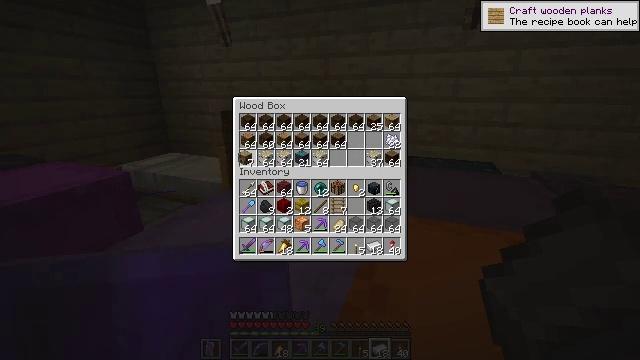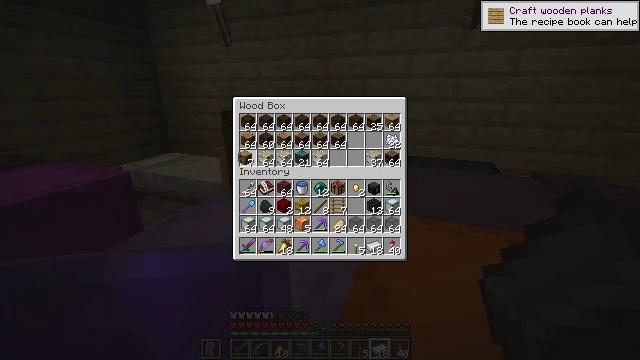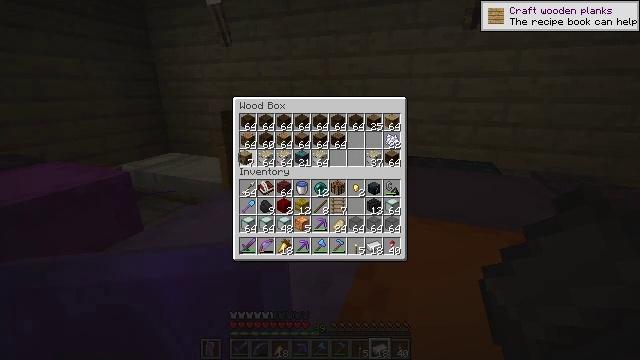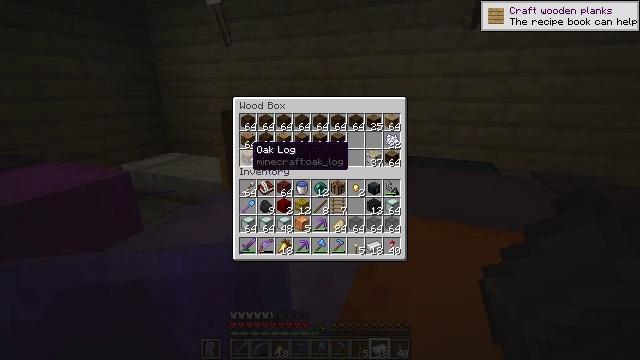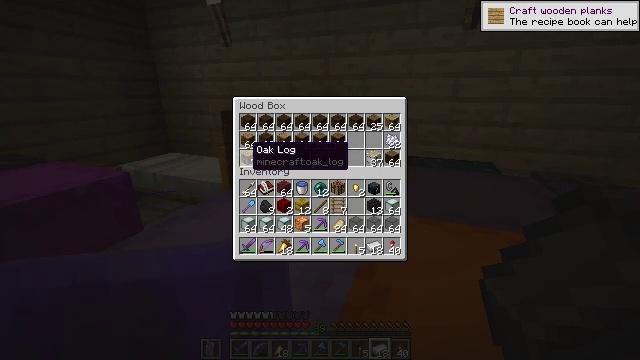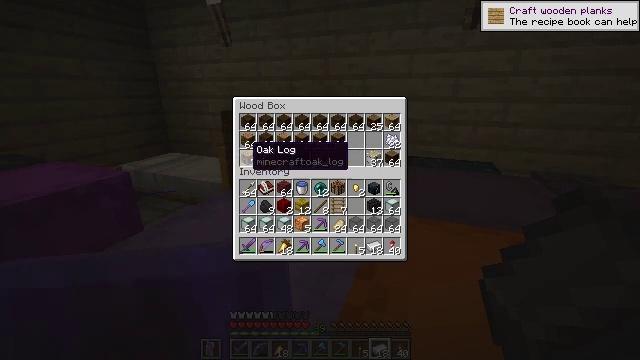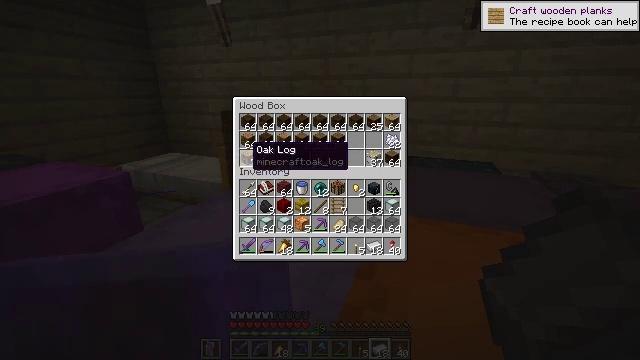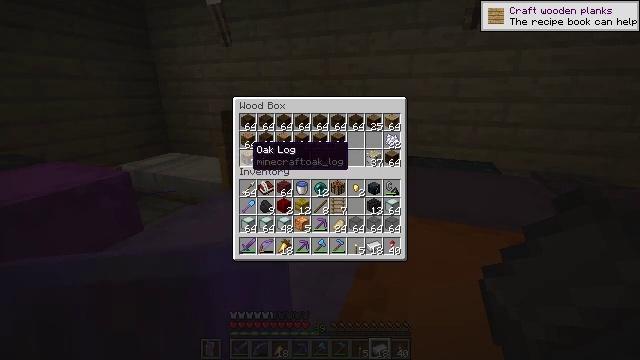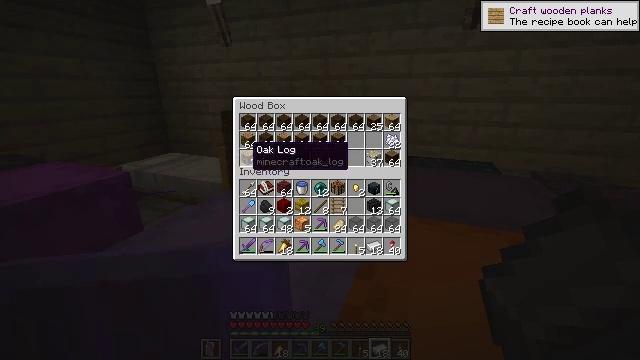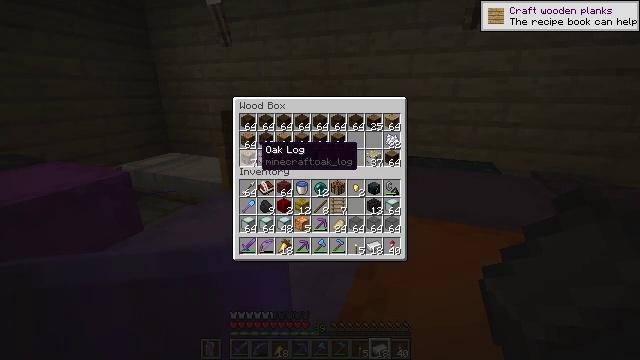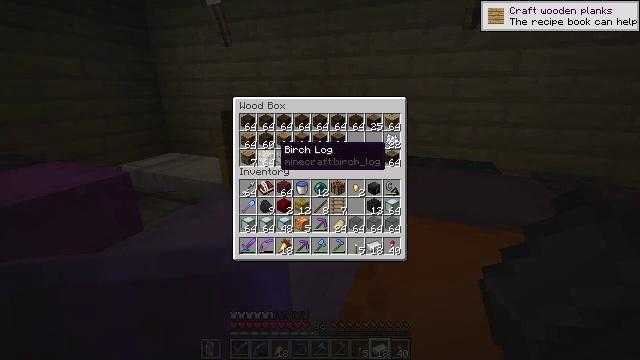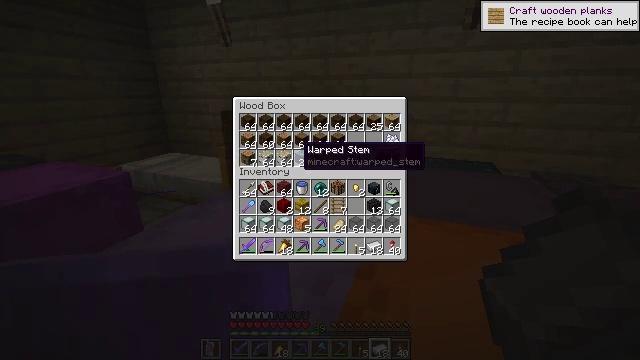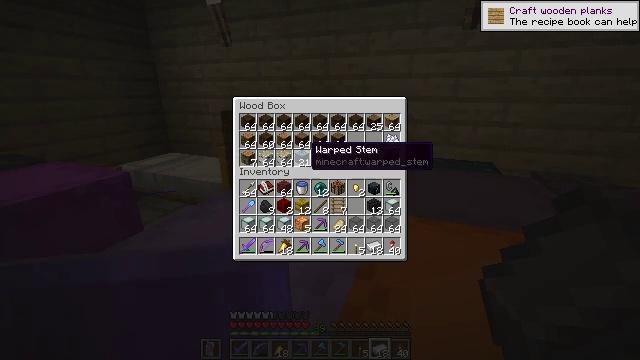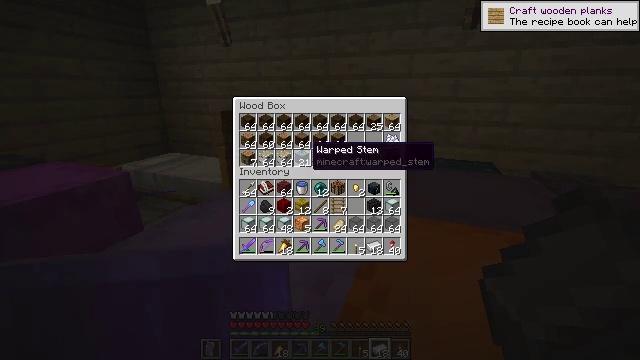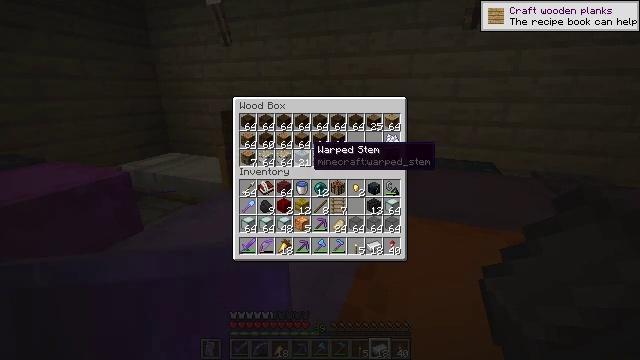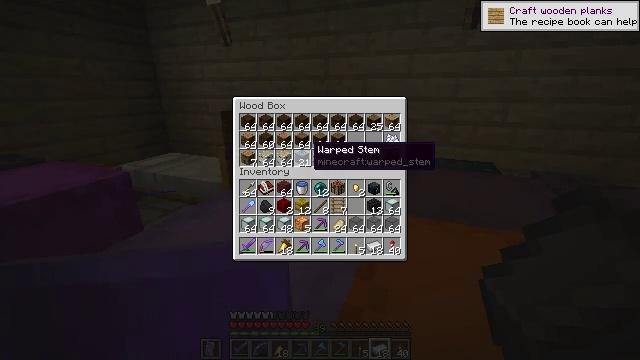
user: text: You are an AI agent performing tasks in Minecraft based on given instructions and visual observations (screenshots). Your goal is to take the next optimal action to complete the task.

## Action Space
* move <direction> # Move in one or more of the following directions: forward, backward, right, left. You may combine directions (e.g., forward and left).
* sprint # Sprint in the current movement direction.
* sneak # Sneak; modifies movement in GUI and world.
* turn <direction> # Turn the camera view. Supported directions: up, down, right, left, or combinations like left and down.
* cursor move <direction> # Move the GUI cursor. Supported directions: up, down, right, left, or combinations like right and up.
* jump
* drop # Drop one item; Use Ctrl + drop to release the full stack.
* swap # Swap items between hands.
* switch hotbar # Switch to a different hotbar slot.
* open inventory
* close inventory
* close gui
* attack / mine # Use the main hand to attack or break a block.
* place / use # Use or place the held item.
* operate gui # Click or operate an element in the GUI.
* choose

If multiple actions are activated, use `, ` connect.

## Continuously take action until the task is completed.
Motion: motion action
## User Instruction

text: Open the crafting table and create warped planks with warped stem.
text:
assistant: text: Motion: operate gui
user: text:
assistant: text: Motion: operate gui
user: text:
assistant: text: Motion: no_op
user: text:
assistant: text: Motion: no_op
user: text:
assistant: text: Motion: no_op
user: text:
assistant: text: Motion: no_op
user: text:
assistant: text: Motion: no_op
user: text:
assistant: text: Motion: no_op
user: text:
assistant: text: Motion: cursor move right
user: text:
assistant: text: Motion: cursor move right
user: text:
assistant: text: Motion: cursor move right
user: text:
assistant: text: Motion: cursor move right
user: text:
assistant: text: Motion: no_op
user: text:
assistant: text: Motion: no_op
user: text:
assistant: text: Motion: no_op
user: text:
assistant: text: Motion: no_op
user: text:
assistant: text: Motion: no_op
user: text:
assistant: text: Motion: no_op
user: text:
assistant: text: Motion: no_op
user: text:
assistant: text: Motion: no_op
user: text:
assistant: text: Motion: no_op
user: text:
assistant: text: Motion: no_op
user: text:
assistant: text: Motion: no_op
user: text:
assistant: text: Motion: no_op
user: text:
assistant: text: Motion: no_op
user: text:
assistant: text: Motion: no_op
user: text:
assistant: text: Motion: no_op
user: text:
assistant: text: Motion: no_op
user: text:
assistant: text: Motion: no_op
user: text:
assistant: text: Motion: no_op